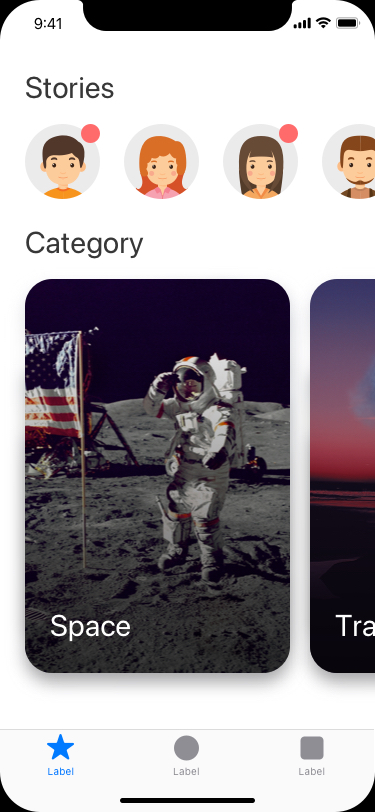
Text in this UI design:
Stories
Category